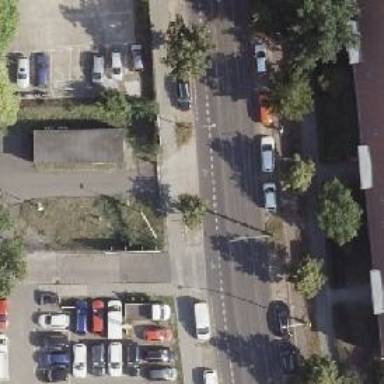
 there is cycle track. The parking on both sides is oriented parallel to the street_side."